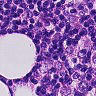
Metastatic tissue present: yes